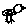
Label: bird